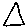
Label: triangle